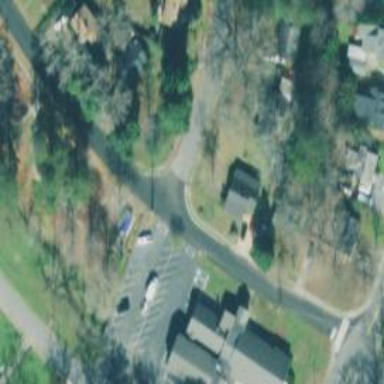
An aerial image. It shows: Stop road.